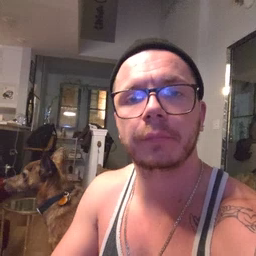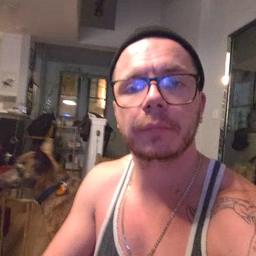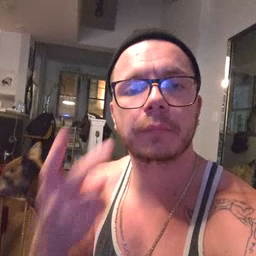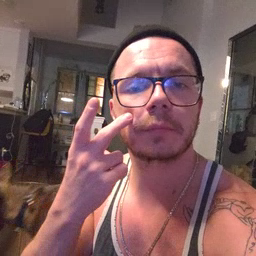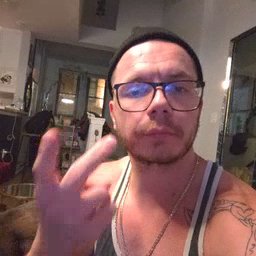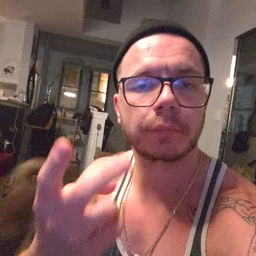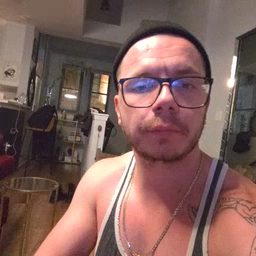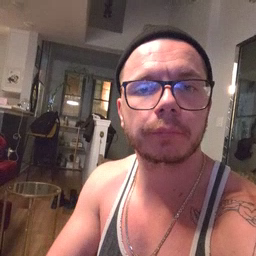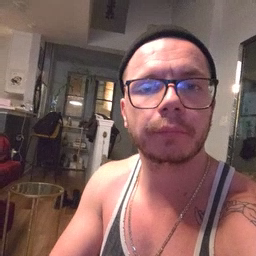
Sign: see